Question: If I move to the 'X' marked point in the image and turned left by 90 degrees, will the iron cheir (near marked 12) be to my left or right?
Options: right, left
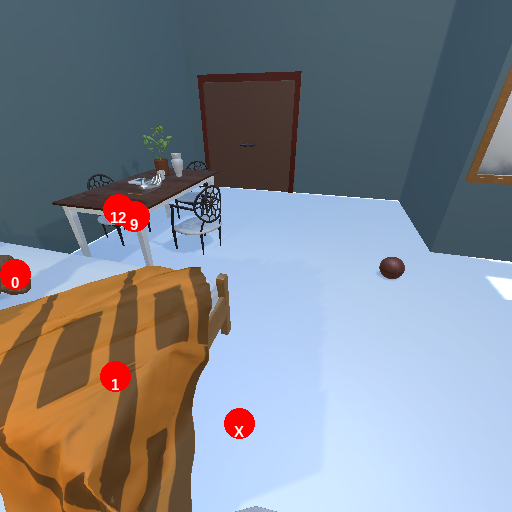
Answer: right